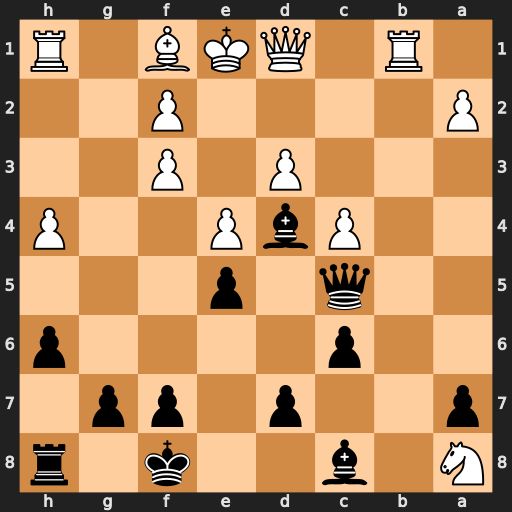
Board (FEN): N1b2k1r/p2p1pp1/2p4p/2q1p3/2PbP2P/3P1P2/P4P2/1R1QKB1R
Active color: b
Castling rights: K
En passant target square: -
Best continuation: Qa5+ Ke2 Qxa2+ Qd2 Qxb1